Оборудование: пластина с неизвестными размерами, булавка, струбцина, секундомер, брусок (в качестве линейки без делений).
По середине однородной пластины находятся отверстия. Они расположены на равном расстоянии друг от друга (и от границ, см. рис). Определите как можно точнее ширину пластины $b$ и длину пластины $c$. Для измерений используйте только измерительные приборы, указанные в оборудовании. Ускорение свободного падения $g=9.8~\text{м/с}^2$.
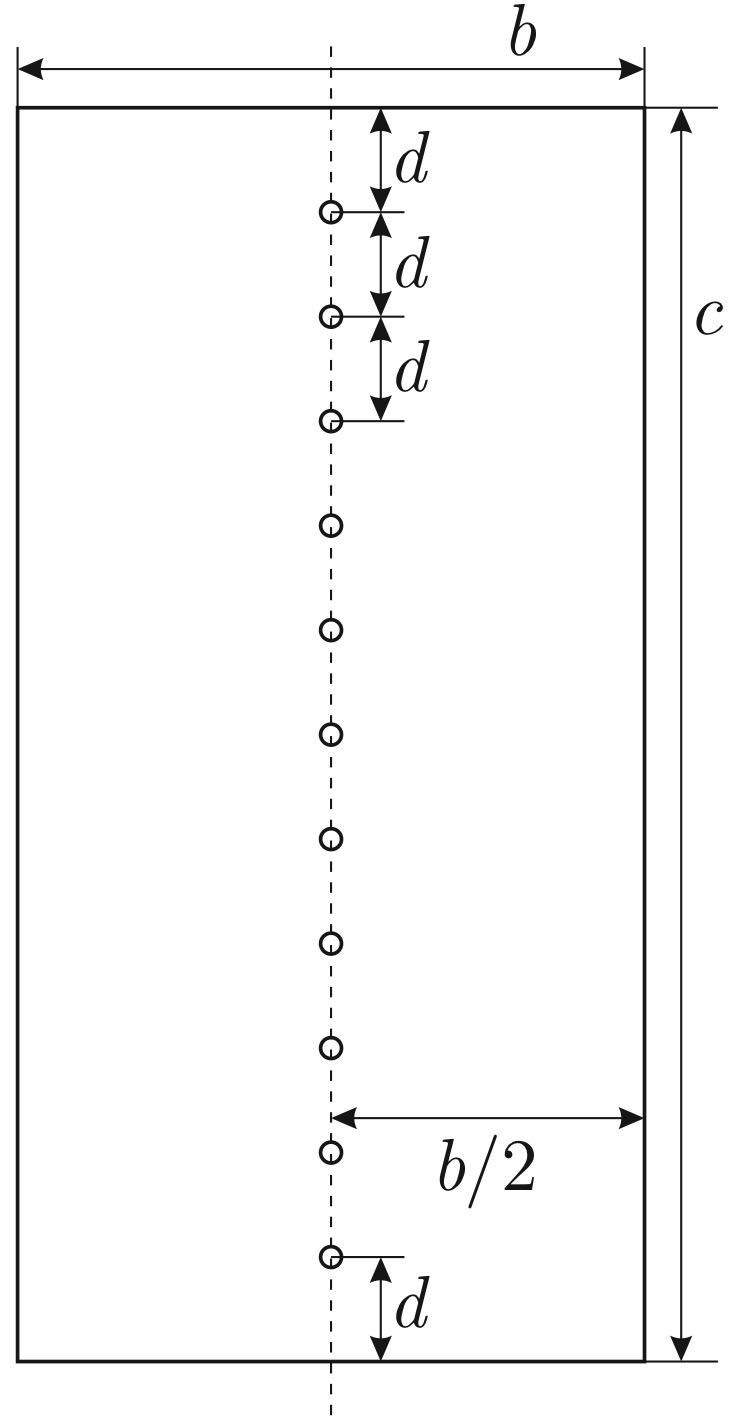
Решение: Момент инерции пластины относительно оси центра масс $$ I_0 = \frac{m (b^2 + c^2) }{12}. $$ Пусть $n$ – номер отверстия отсчитываемый от центрального (нулевое – центральное). Момент инерции относительно оси через отверстие $n$: $$ I(n) = \frac{m (b^2 + c^2) }{12} + m \frac{c^2}{N^2} n^2, $$ где $N=\frac{c}{d} = 30$, а $d$ – расстояние между двумя отверстиями. Период колебаний физического маятника при подвешивании за отверстие $n$: $$ T = 2 \pi \sqrt{ \frac{I(n)}{mgdn } } $$ Выполняется следующая зависимость: $$ \frac{ b^2 + c^2 }{12c} + c \frac{n^2}{N^2} = \frac{T^2 g}{4 \pi^2} \frac{n}{N}. $$ Снимем зависимость периода колебаний $T$ от номера отверстия $n$. Построим линейный график $y(x)$, где $$ x = \frac{n^2}{N^2}, \qquad y = \frac{T^2 g}{4 \pi^2} \frac{n}{N}. $$ По наклону графика находим сторону пластины $c = 30~см$. Из свободного члена $$ y_0 = \frac{ b^2 + c^2 }{12c} $$ можно найти другую сторону: $$ b = \sqrt{ 12c y_0 - c^2 } = 18.5~см. $$
Темы:
E, Механика, Физмаятник, Колебания, 2020, Сборы XY, X